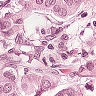
Metastatic tissue present: yes